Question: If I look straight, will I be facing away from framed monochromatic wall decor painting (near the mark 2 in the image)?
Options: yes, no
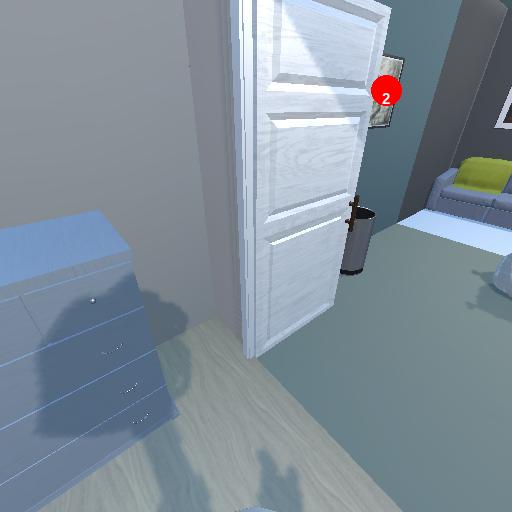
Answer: yes